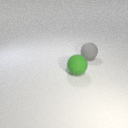
large gray rubber sphere to the right of large green rubber sphere